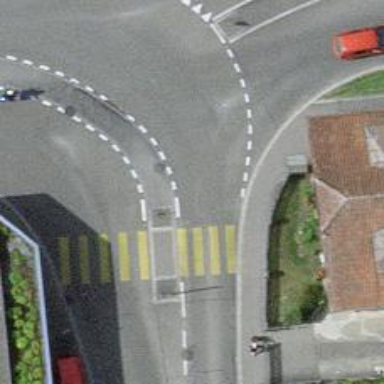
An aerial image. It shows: Marked road crossing with pedestrian island.